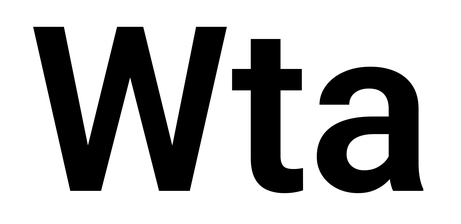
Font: Roboto_SemiBold